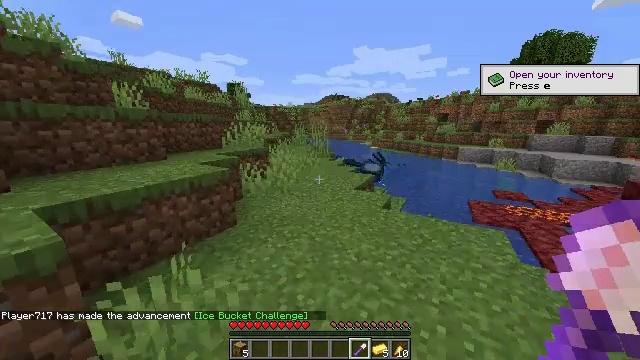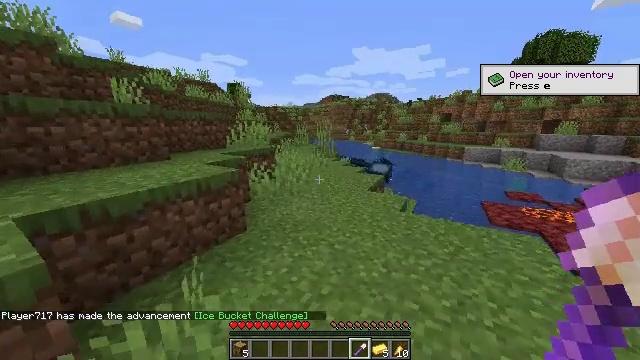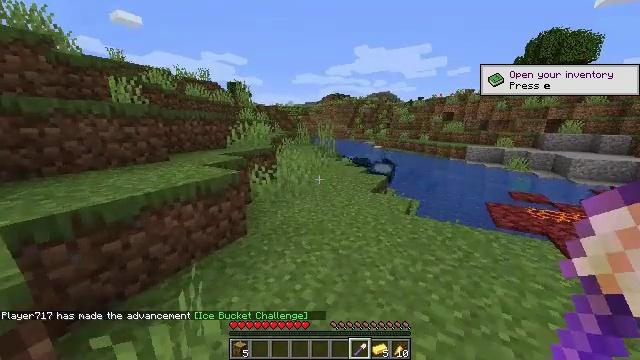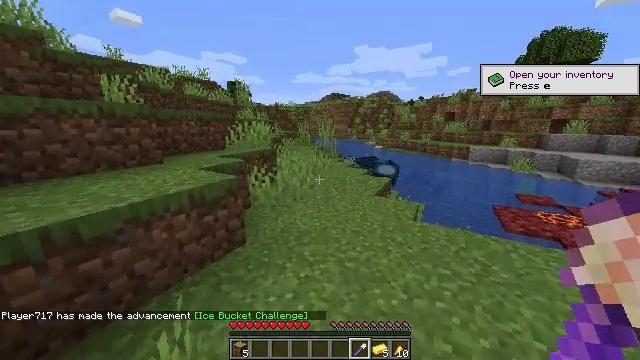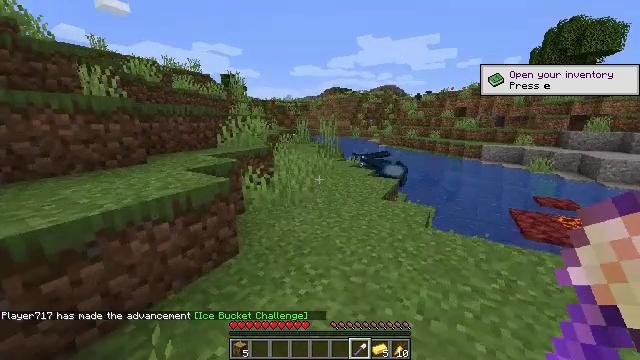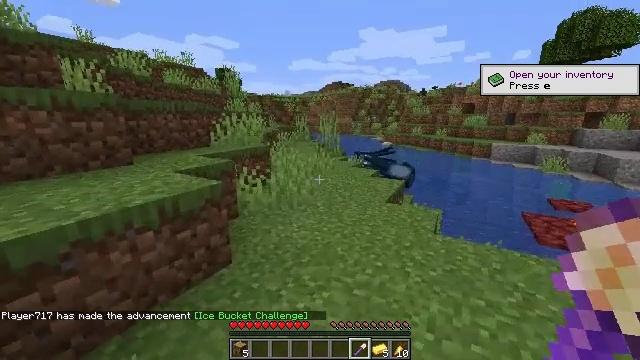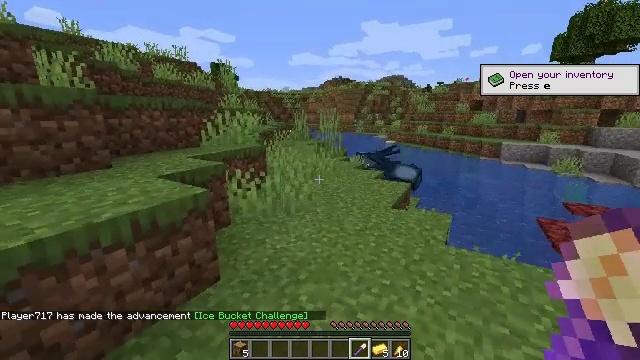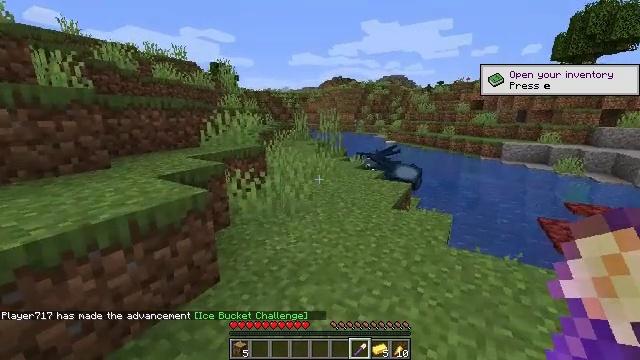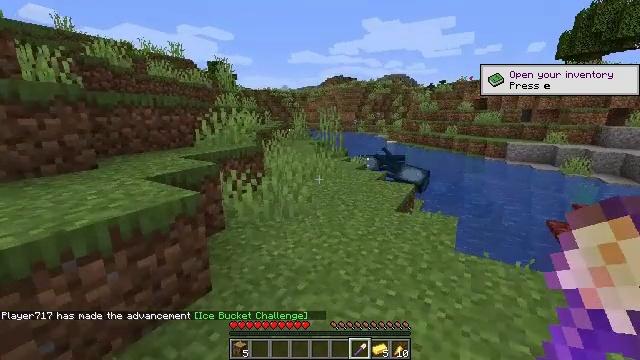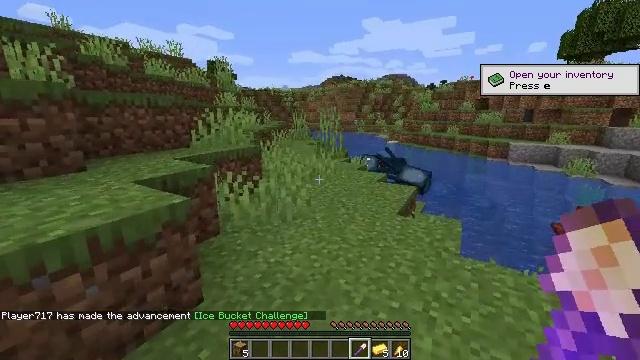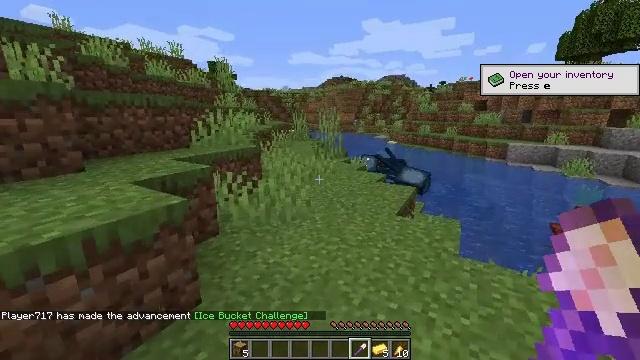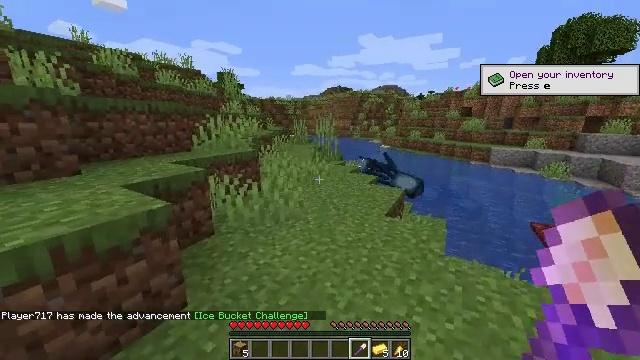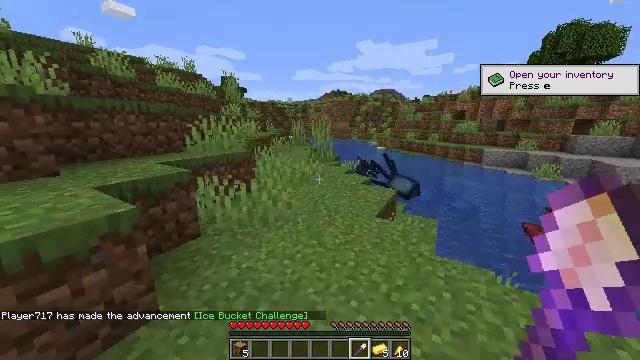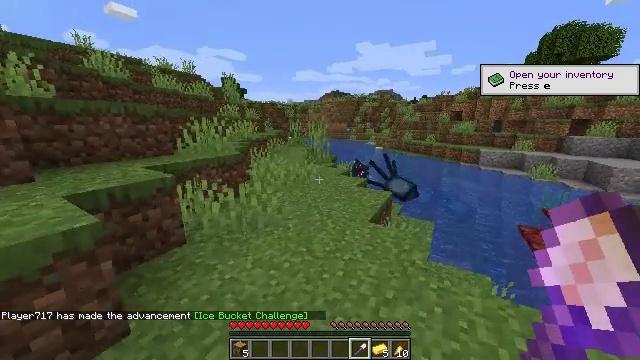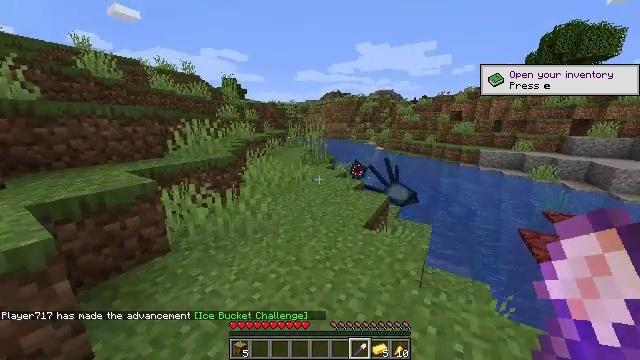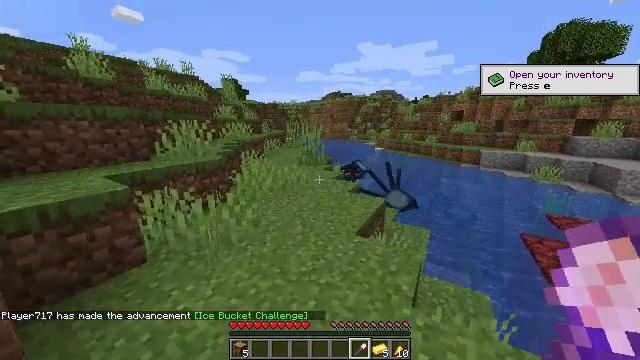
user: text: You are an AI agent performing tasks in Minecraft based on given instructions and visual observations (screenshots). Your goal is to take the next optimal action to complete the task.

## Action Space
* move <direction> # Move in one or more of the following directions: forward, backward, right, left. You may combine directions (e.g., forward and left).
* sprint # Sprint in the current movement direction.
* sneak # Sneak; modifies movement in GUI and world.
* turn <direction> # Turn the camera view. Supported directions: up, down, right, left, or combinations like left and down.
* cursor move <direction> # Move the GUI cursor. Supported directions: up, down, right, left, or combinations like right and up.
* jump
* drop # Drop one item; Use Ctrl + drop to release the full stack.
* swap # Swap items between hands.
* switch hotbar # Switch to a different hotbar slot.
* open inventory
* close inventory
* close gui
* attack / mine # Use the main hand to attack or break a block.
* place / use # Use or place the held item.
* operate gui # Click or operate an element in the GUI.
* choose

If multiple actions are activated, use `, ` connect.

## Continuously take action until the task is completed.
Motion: motion action
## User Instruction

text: Shovel up some gravel.
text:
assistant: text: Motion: move forward
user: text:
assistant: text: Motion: move forward
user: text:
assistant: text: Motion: no_op
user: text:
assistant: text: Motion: no_op
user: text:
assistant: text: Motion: move forward
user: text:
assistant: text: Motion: move forward
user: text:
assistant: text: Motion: no_op
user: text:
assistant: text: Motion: no_op
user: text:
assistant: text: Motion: move forward
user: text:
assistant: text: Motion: move forward and move right
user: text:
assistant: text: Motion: move forward and move right
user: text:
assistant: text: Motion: move forward and move right
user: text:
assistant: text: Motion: move forward and move right
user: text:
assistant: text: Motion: move forward and move right
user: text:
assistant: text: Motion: move forward and move right
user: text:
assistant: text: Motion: move forward and move right
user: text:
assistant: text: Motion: move forward, turn left
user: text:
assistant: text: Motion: move forward and move left, turn left
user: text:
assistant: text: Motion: move forward and move left, turn left
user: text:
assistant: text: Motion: move forward and move left, turn left
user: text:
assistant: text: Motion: move forward and move left
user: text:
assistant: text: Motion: move forward and move left
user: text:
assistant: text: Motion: move forward and move left
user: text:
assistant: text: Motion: move forward and move left
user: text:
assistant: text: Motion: move forward and move left, jump
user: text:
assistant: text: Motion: move forward and move left, jump
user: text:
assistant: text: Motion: move forward and move left, jump
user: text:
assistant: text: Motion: move forward, turn right, jump
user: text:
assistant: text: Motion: move forward and move right, turn right, jump
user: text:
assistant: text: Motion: move forward and move right, turn right, jump